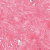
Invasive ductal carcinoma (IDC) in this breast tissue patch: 0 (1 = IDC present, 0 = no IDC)